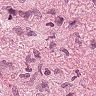
Metastatic tissue present: no